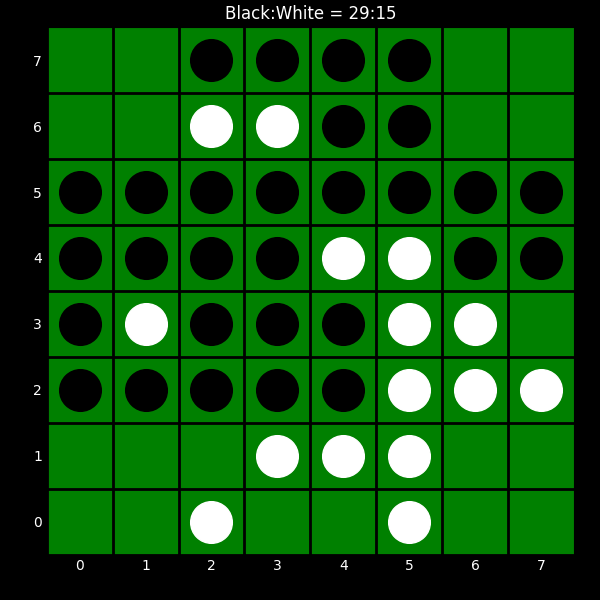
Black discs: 29
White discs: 15